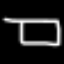
Label: square